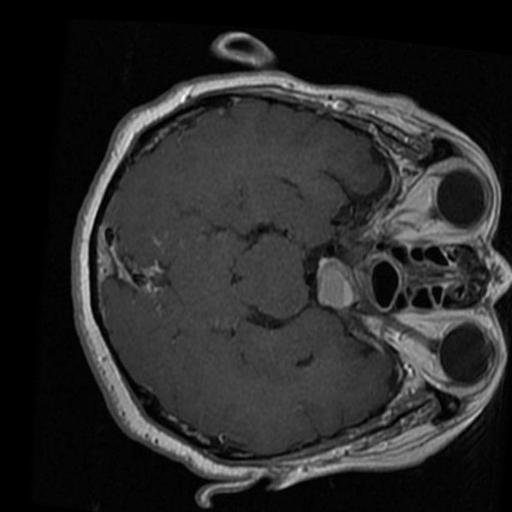
Label: brain_tumor